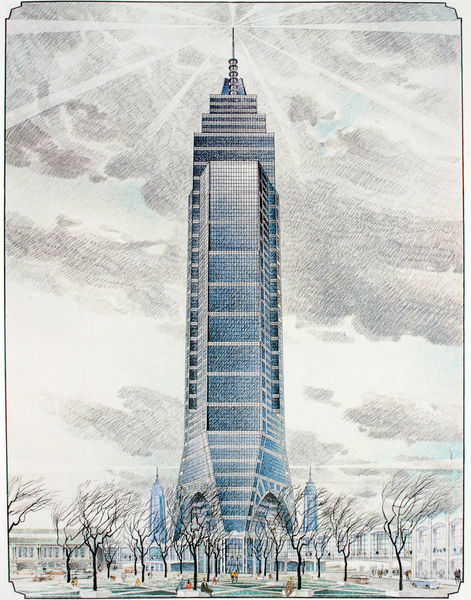
Titel: South Ferry Plaza, New York,Ansicht
Künstler: Helmut Jahn
Schlagwörter: baum, blau, himmel, wolken, bäume, menschen, grau, skizze, weiss, zeichnung, eis, gebäude, rot, schnee, architektur, spitze, wind, turm, allee, kahl, winter, platz, wetter, bögen, türme, stern, strahlen, entwurf, etagen, plan, shwarz, funken, wolkenkratzer, funk, funkturm